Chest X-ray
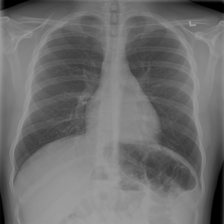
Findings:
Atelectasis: negative
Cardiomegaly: negative
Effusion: negative
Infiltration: negative
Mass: negative
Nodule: negative
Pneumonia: negative
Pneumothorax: negative
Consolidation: negative
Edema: negative
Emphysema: negative
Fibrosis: negative
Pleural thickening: negative
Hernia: negative